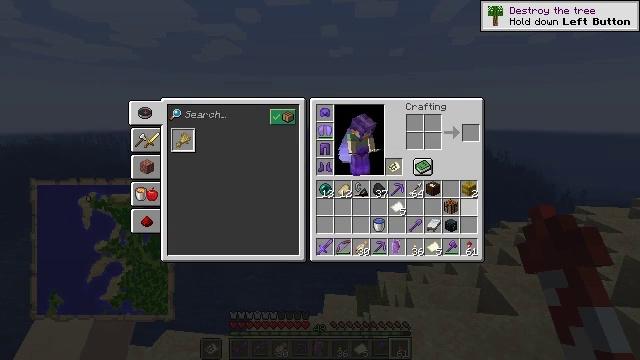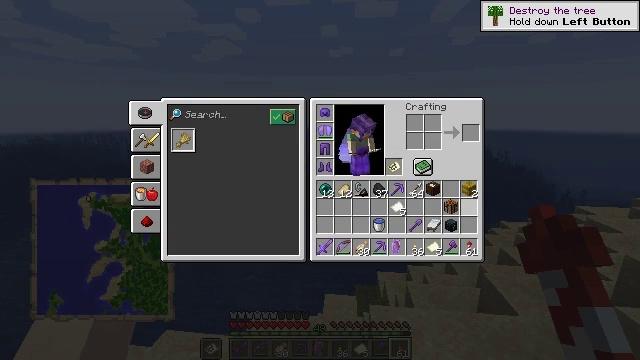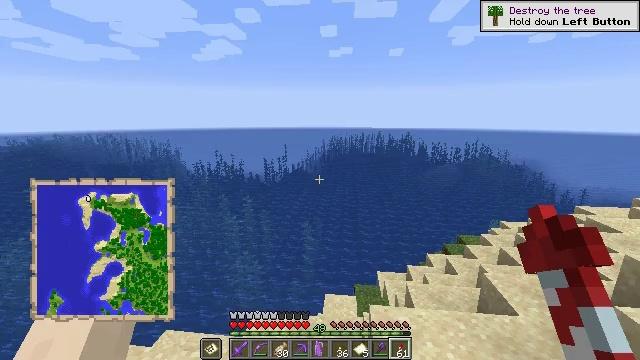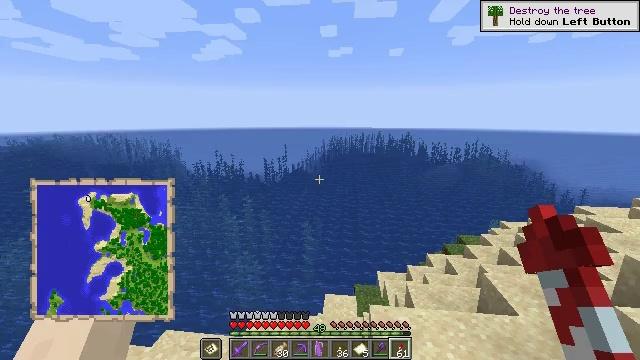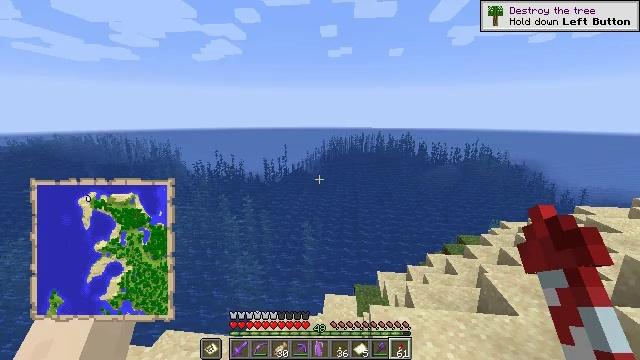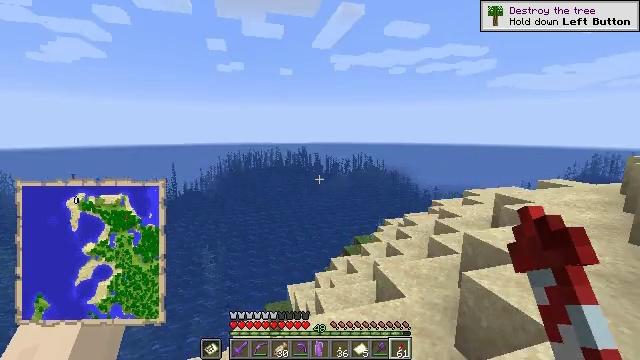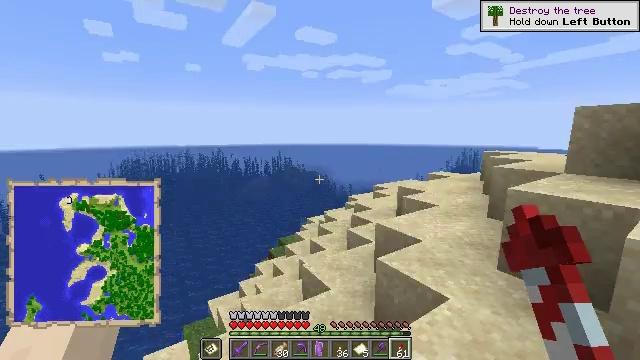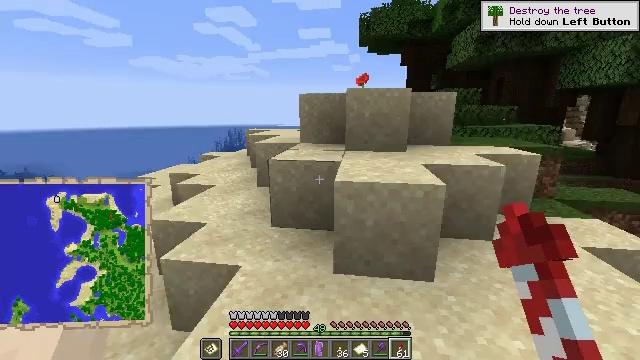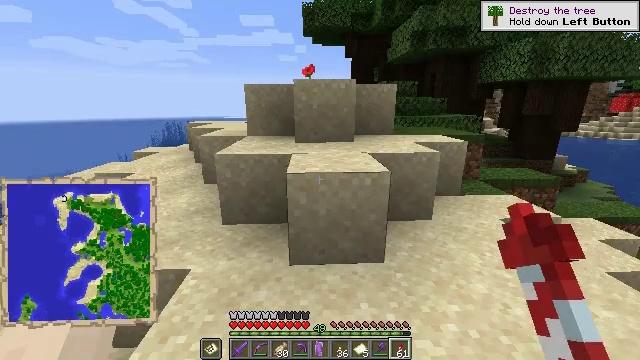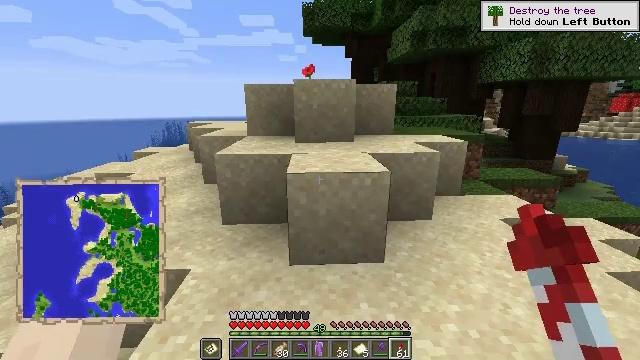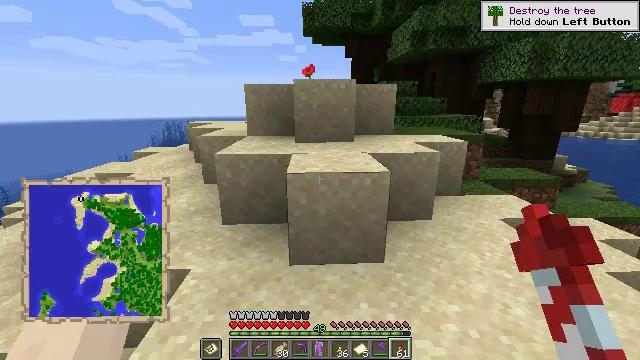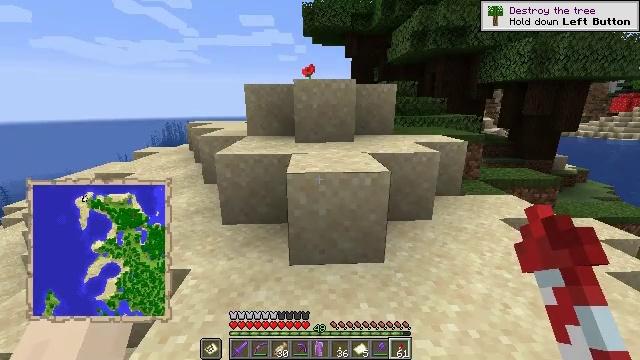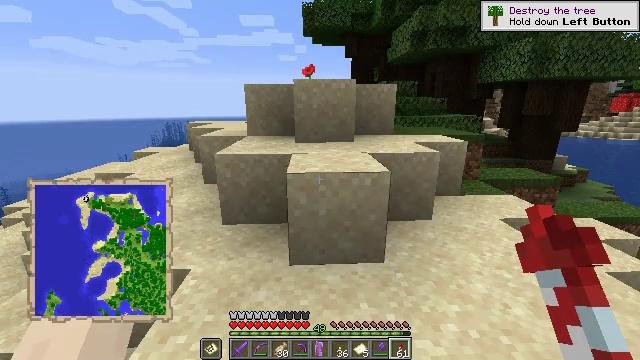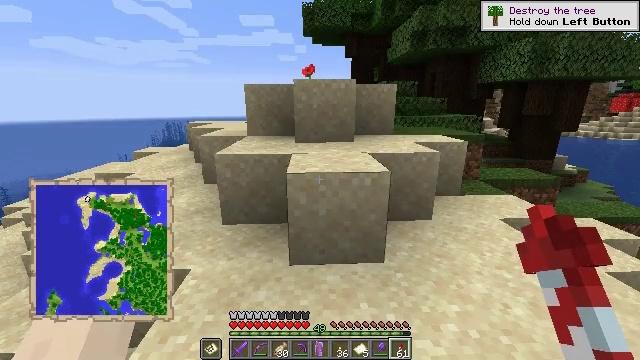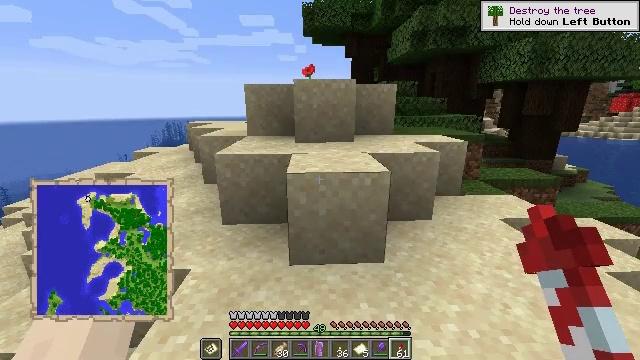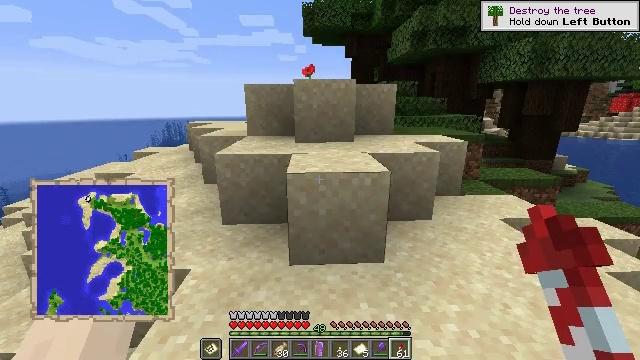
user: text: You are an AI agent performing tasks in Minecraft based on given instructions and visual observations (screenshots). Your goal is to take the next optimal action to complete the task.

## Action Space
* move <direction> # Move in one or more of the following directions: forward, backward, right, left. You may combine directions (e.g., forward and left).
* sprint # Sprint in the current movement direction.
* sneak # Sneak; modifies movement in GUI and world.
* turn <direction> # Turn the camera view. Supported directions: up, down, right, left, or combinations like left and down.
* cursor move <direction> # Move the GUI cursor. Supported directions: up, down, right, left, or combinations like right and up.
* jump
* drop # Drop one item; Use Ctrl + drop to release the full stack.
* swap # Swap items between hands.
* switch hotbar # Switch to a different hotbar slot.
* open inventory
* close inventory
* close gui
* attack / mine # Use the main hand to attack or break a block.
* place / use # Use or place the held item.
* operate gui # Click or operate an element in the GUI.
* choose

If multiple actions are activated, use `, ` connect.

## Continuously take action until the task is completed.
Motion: motion action
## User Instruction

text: Gather dark oak log for crafting.
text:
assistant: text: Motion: no_op
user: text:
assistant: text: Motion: no_op
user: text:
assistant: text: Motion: no_op
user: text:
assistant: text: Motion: no_op
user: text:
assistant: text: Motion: turn right and up
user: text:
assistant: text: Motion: turn right
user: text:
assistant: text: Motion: turn right and down
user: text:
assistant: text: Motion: turn right and down
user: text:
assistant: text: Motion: no_op
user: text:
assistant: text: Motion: no_op
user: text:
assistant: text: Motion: no_op
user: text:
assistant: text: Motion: no_op
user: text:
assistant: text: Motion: no_op
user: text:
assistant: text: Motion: no_op
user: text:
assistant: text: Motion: no_op
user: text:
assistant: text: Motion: no_op
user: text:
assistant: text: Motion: no_op
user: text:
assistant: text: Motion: no_op
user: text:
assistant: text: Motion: no_op
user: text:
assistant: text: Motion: no_op
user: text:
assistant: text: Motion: no_op
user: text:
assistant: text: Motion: move right
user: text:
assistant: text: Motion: move right
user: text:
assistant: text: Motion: move right
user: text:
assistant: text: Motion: move right
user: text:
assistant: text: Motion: move right
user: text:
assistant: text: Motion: move right
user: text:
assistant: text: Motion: move right
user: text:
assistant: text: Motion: move right
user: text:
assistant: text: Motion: move right